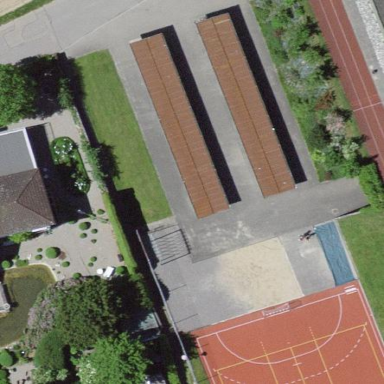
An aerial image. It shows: Shed designated for bicycle parking.